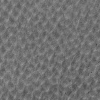
Atmospheric dust classification: not_dusty